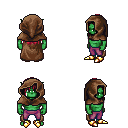
a pixel art fantasy rpg character, male body template, orc, green skin, brown cape, magenta pants, ruby red unkempt hairstyle, cloth hood, gold boots, four views (front, back, left, right), 2x2 character sprite sheet, small pixel art, hard edges, no anti-aliasing